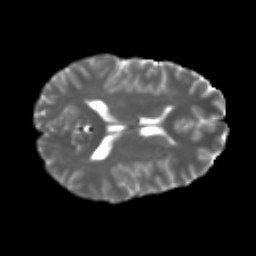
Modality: T2w
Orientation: axial
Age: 31
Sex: male
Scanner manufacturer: ge
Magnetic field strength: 3 T
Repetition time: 7.8 s
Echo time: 0.0607 s